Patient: sex F, age 26
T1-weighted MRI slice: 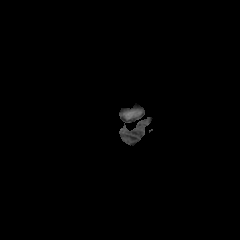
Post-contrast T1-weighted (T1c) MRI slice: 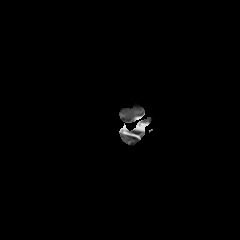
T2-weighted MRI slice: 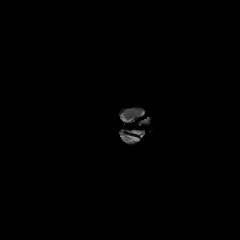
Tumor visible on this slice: no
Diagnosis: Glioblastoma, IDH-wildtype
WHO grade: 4